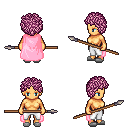
a pixel art fantasy rpg character, female body template, human, tanned skin, pink cape, white pants, pink curly afro hairstyle, white slippers, spear, four views (front, back, left, right), 2x2 character sprite sheet, small pixel art, hard edges, no anti-aliasing